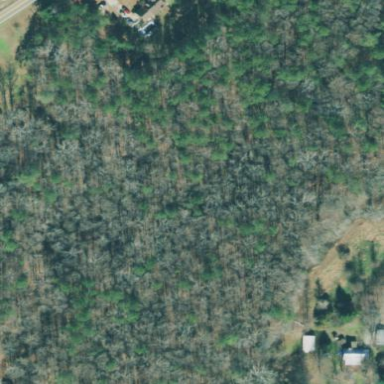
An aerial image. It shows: Beautiful woodland area.